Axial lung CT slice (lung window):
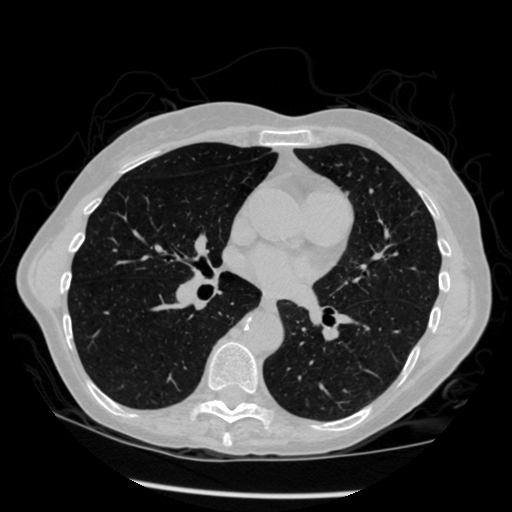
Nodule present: no